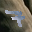
Label: 7